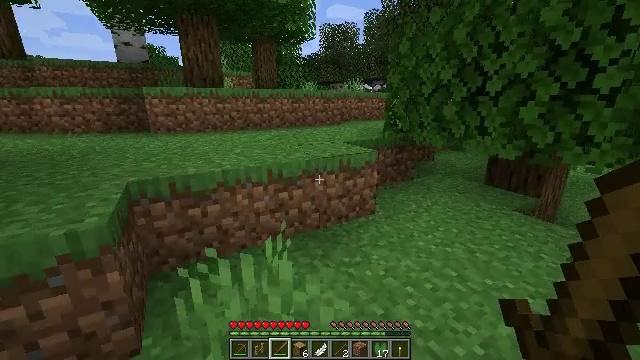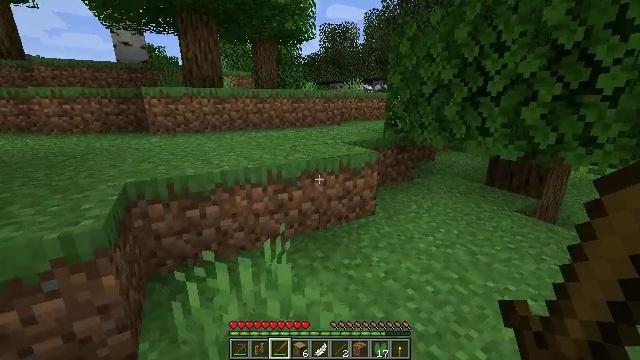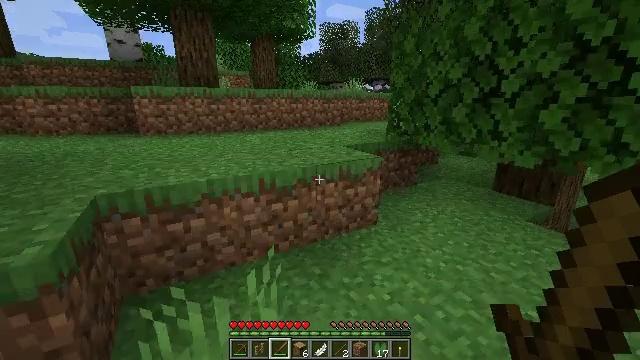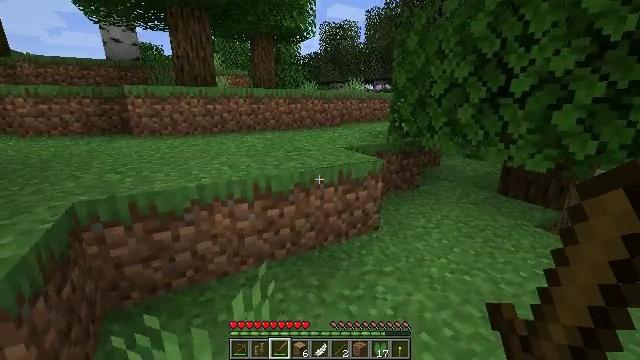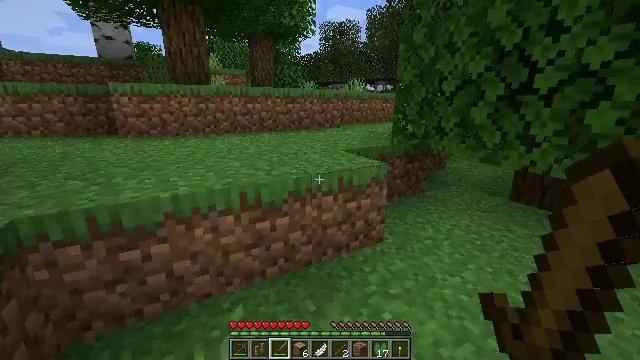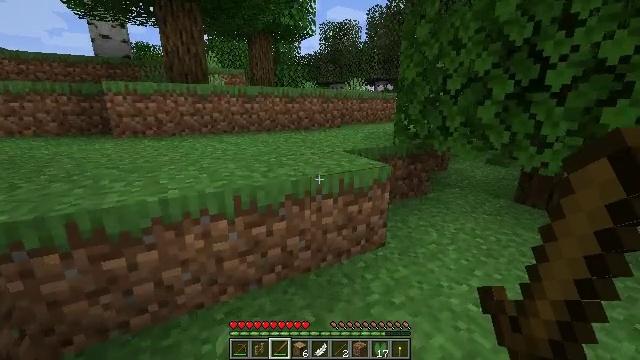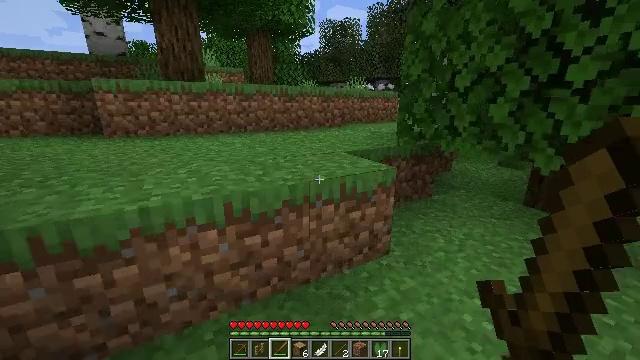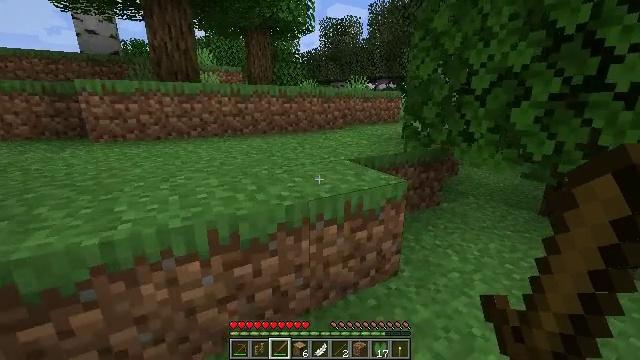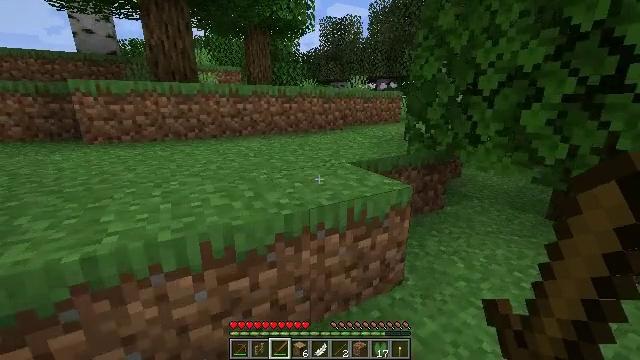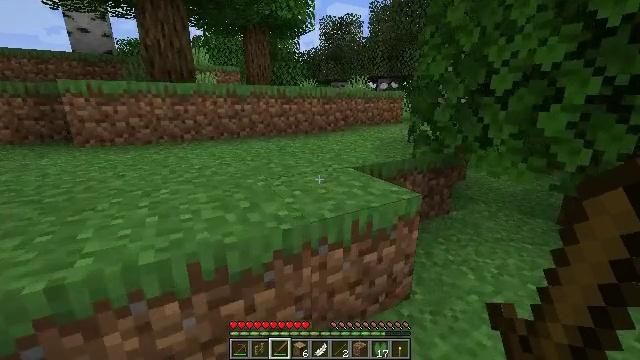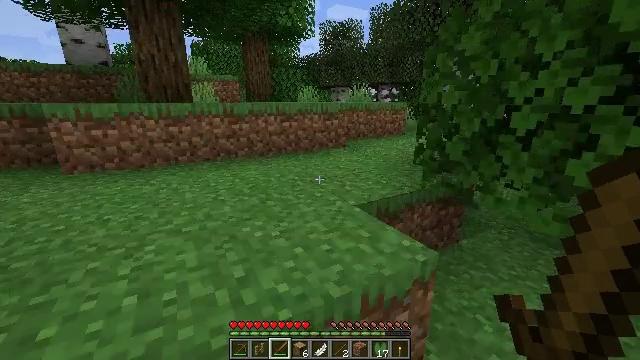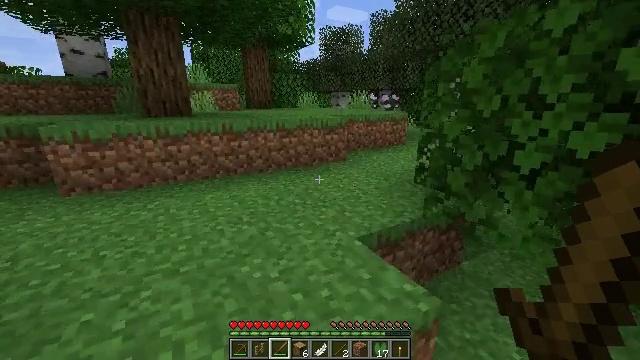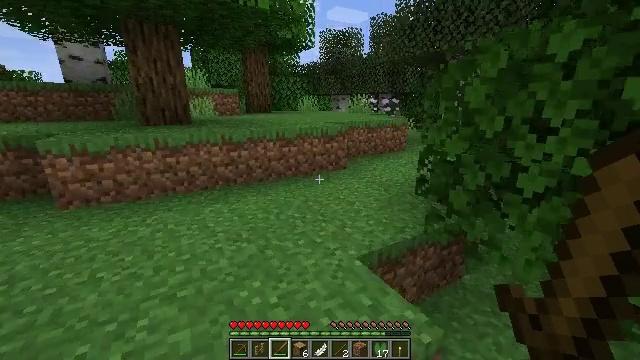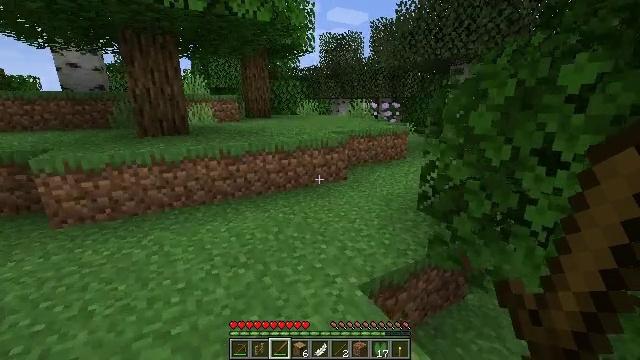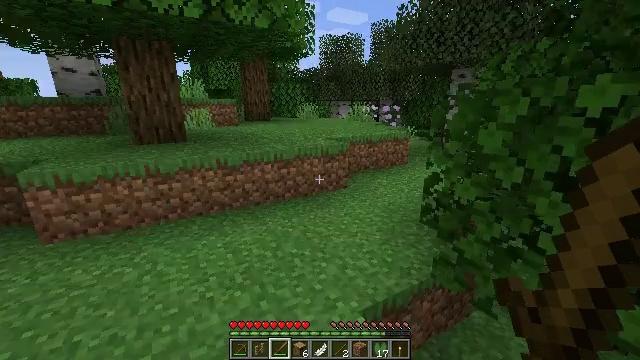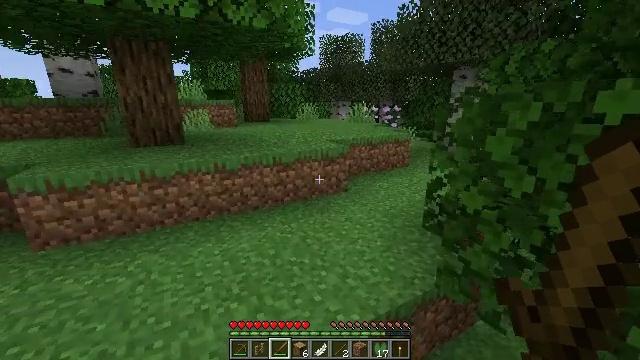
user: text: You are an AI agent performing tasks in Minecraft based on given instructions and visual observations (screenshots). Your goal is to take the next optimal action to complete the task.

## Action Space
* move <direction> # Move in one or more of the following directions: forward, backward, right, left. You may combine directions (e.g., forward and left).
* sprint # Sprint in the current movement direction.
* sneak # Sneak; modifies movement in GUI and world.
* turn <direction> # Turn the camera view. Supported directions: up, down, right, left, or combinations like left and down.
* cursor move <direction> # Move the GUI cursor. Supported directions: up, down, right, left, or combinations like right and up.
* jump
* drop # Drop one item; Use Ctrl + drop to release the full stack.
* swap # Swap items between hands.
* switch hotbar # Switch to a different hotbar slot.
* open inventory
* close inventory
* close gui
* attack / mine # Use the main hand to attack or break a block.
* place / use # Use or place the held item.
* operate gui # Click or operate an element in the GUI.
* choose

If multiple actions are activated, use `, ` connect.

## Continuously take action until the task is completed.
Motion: motion action
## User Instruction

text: Gather sugar cane for crafting.
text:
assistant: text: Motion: move forward
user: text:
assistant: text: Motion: move forward
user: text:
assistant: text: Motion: move forward
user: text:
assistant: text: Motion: move forward
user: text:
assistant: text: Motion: move forward
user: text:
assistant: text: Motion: move forward
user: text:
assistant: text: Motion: move forward
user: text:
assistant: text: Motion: move forward
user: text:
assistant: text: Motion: move forward
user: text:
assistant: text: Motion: move forward, jump
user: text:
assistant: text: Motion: move forward, jump
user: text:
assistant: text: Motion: move forward, jump
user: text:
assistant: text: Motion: move forward, jump
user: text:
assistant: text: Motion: move forward, jump
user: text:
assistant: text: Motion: move forward, jump
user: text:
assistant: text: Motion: move forward
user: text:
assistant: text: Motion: move forward
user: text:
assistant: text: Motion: move forward
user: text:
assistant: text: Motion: move forward
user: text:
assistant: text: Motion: move forward
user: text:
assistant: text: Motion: move forward
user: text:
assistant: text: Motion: move forward
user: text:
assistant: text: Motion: move forward, turn left
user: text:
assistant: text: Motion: move forward, turn left and down
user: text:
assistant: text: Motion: move forward, turn left
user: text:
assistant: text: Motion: move forward, turn left and up
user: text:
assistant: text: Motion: move forward, turn left and up
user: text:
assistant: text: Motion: move forward, jump
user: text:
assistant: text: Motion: move forward, jump
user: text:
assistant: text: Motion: move forward, jump